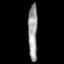
Tissue: prostate
Cell type: Fibroblasts
Senescence score: 0.6838
Nuclear area (px): 528
Mean DAPI intensity: 151.809